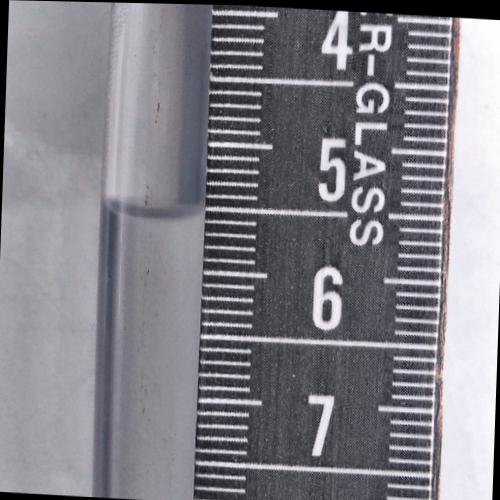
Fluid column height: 5.6 cm